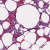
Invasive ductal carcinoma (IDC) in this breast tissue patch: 0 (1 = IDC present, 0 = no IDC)